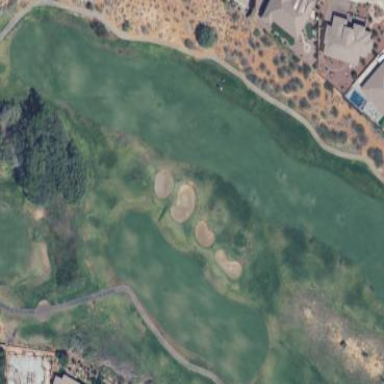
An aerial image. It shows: Golf fairway surrounded by grass.